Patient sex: M
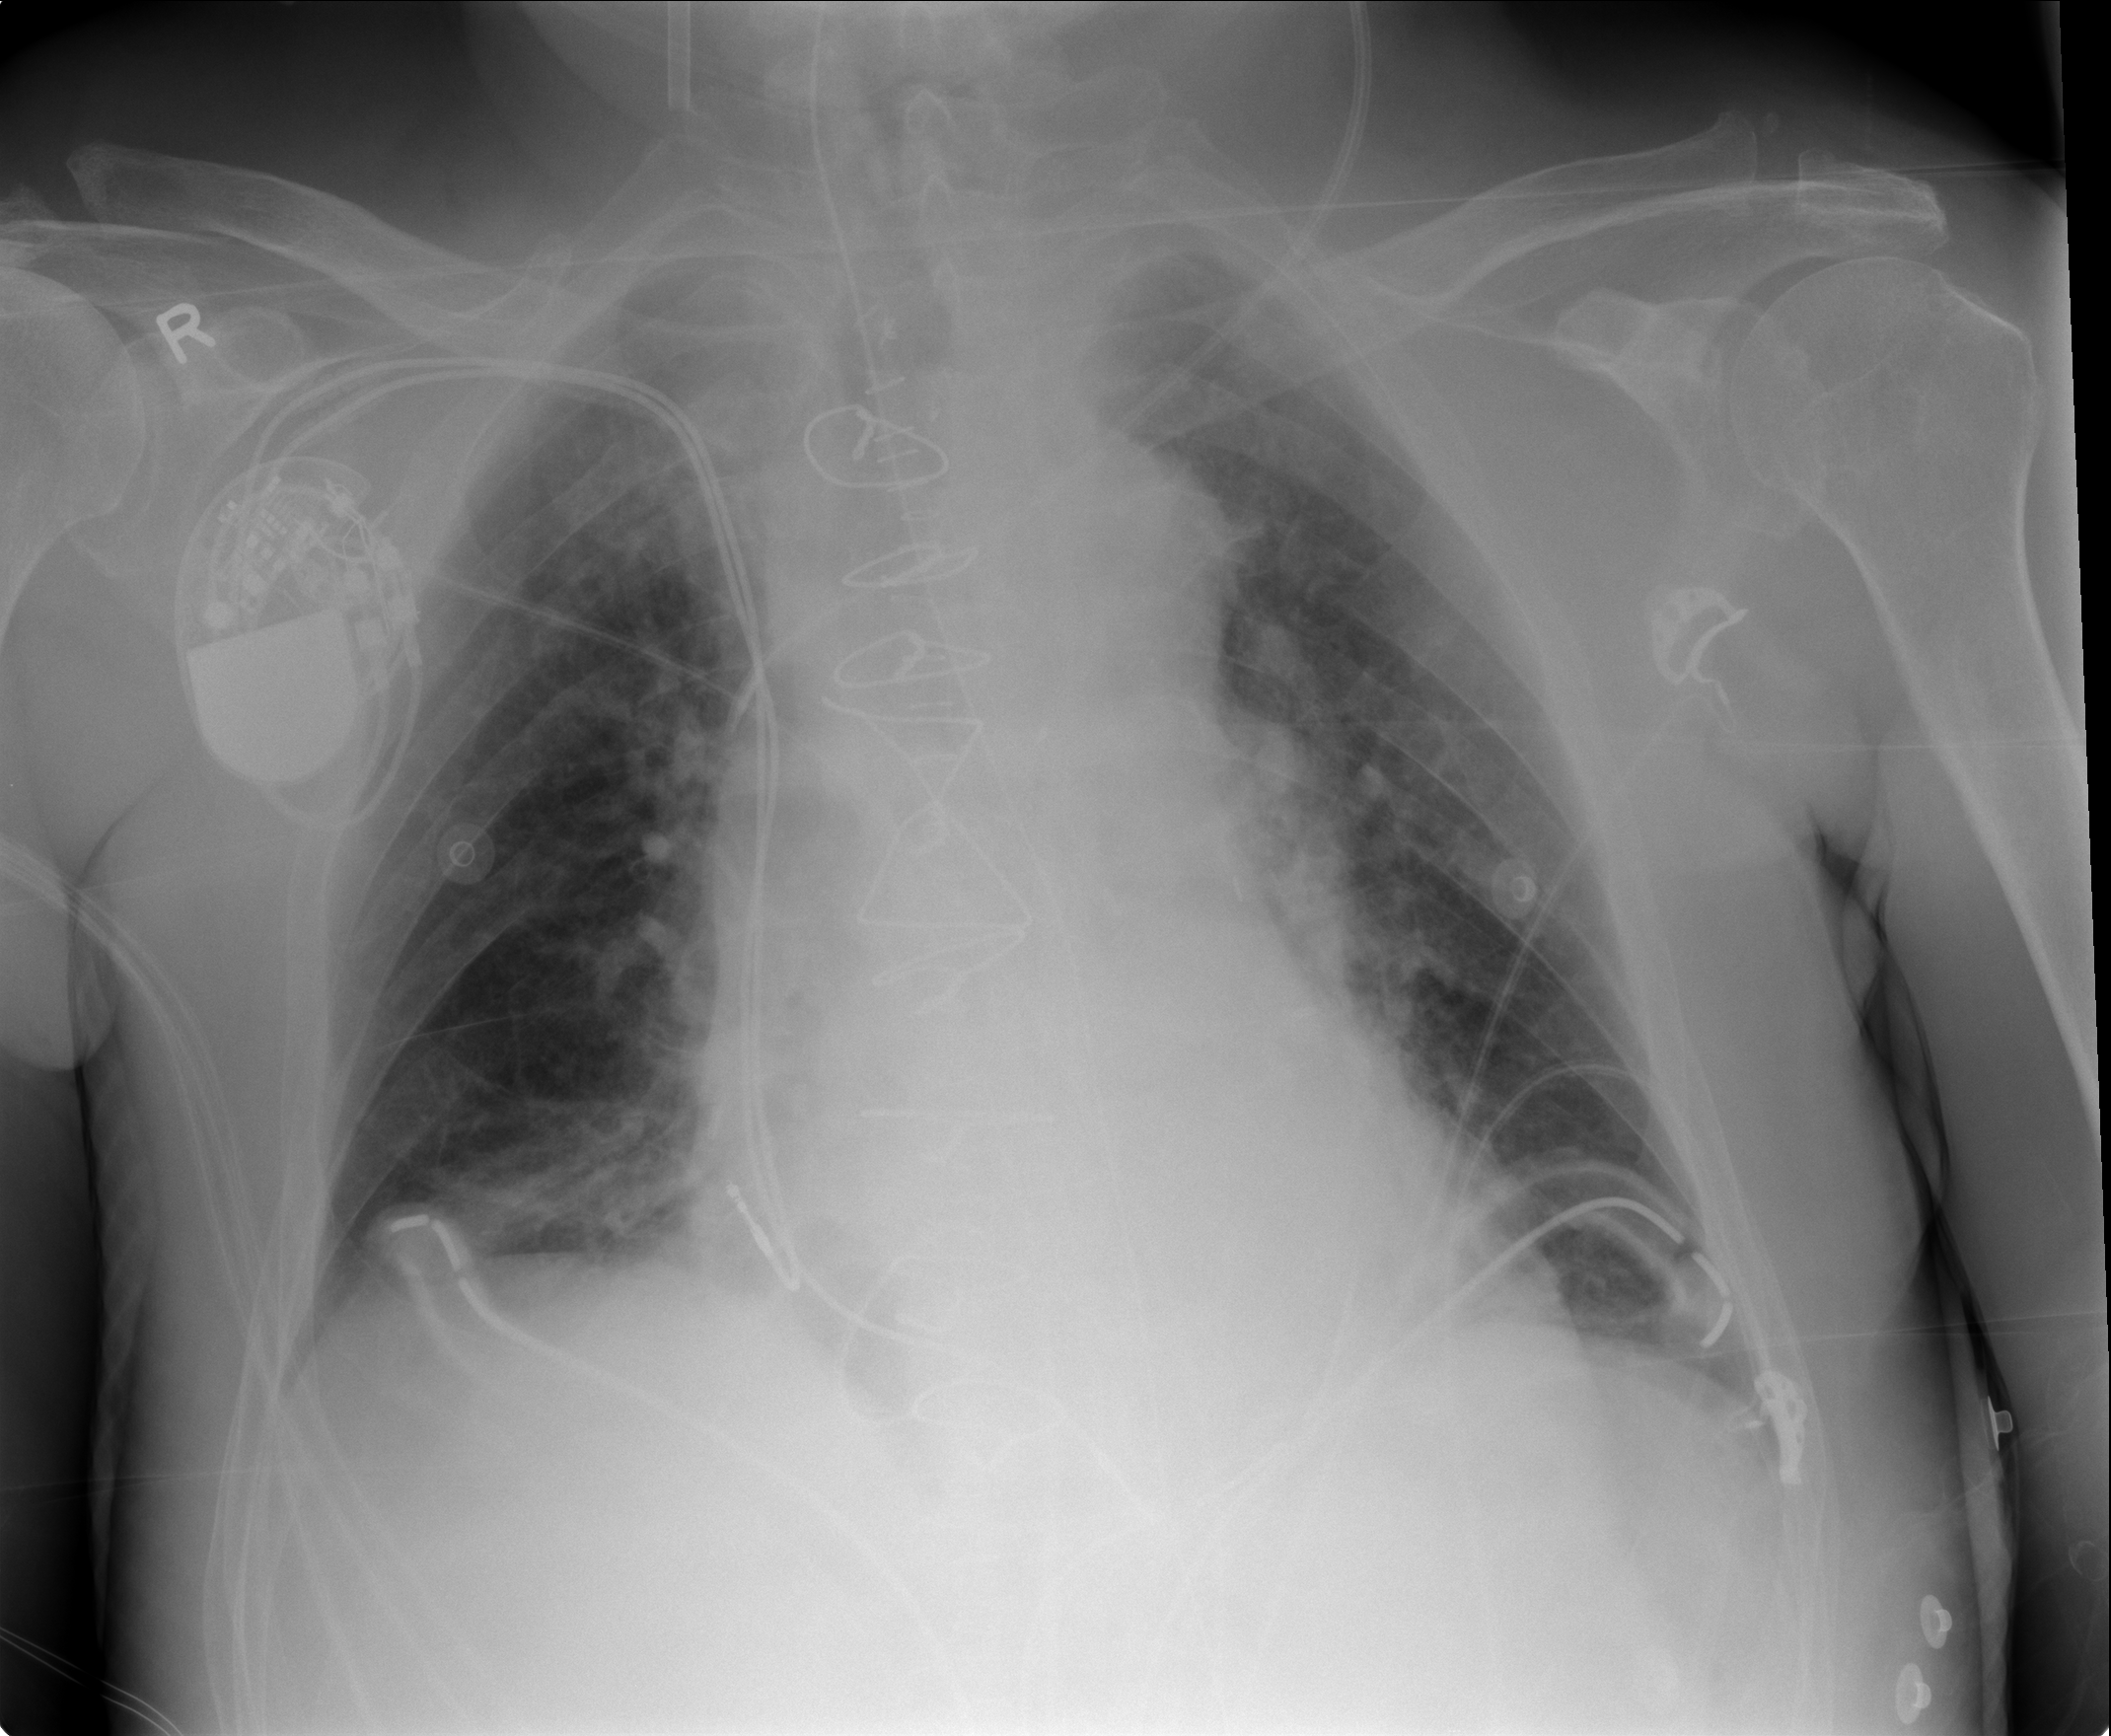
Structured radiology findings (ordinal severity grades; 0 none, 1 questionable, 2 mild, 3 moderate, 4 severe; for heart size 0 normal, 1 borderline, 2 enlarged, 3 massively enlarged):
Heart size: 1
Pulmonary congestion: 2
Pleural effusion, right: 2
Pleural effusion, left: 2
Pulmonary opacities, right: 0
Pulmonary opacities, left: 0
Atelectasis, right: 2
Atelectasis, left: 1